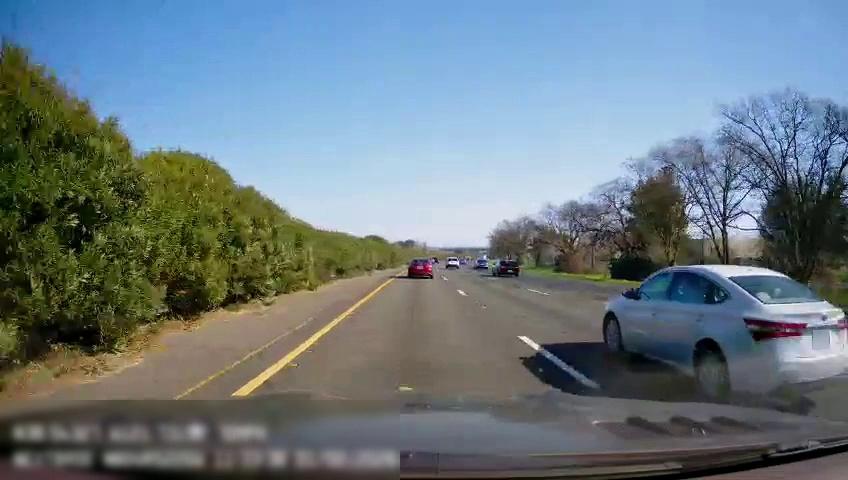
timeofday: Day
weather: Sunny
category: Drivable Space
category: Vehicles | Car
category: Vehicles | Car
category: Vehicles | Car
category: Vehicles | Car
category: Vehicles | Car
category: Lanes | Current Lane
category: Lanes | Current Lane
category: Lanes | Alternate Lane
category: Lanes | Alternate Lane